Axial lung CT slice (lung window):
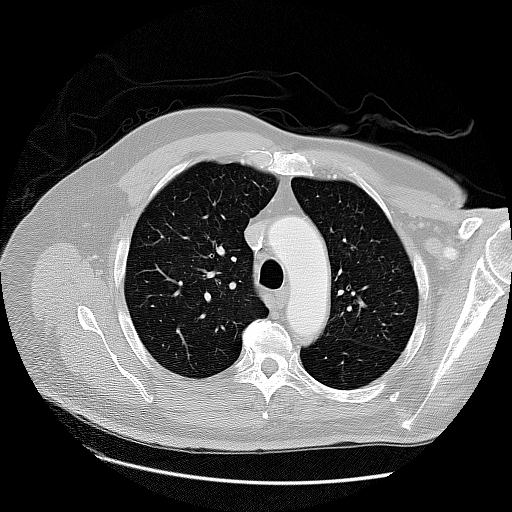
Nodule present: no